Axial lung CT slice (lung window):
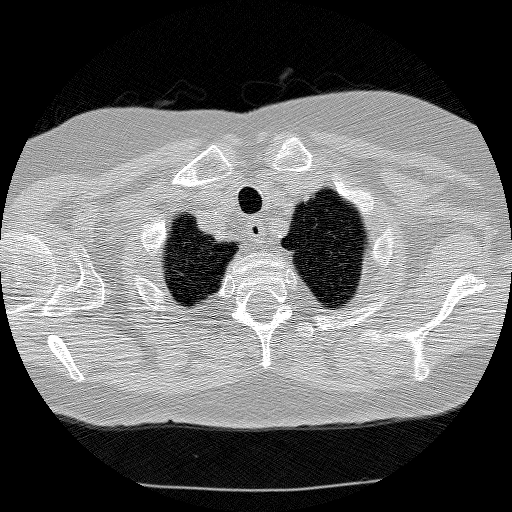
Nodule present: no